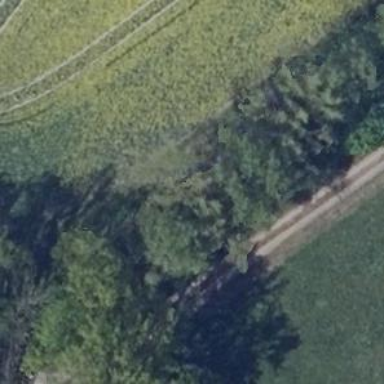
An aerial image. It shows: Row of trees in natural setting.